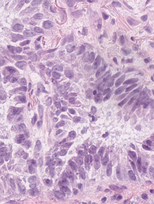
Tumor epithelial tissue: yes
Tumor-associated stroma tissue: no
Normal tissue: no